Question: I have a KendoUI grid which allows the user to update the values using inline mode. The problem is that I have two attributes that doesn't allow null values, but however the NumericTextBox give me to set an empty value, and then accept it, as you can see in the following image:

If you press "Aceptar" ("Accept") button the input stays empty, but it saves "0" in the database, and you can see it only when you refresh the page.
This is the code of the grid:
'''
@(Html.Kendo().Grid<ReferenceThresholdVM>()
.Name("grdReference")
.Columns(columns =>
{
columns.Bound(t => t.txbTransponderName).Title("Transponder").Width(120);
columns.Bound(t => t.txbDataSourceName).Title("Variable").Width(200);
columns.ForeignKey(t => t.ddlReferenceTypeId, ReferenceTypeVM.GetComboList(), "Id", "Description").Title("Modo").Width(110);
columns.Bound(t => t.ntbThreshold).Title("Umbral").Width(100);
columns.Bound(t => t.ntbCurrentValue).Title("Valor de referencia").Format("{0:n2}").Width(170);
columns.Bound(t => t.ntbHysteresis).Title("Histeresis").Format("{0:n2}").Width(100);
columns.Bound(t => t.ntbThresholdTrigger).Title("Umbral de disparo").Format("{0:n2}").Width(150);
columns.Command(command =>
{
command.Edit().CancelText("Cancelar").UpdateText("Confirmar");
command.Destroy();
}).Width(220).HtmlAttributes(new { style = "text-align: center;" });
})
.Editable(editable => editable.Mode(GridEditMode.InLine))
.Pageable()
.Navigatable()
.Sortable()
.Events(e => e.Save("onSave"))
.DataSource(dataSource => dataSource
.Ajax()
.PageSize(12)
.ServerOperation(false)
.Events(events => events.Error("error_handler"))
.Model(model =>
{
model.Id(t => t.Id);
model.Field(t => t.Id);
model.Field(t => t.txbTransponderName).Editable(false);
model.Field(t => t.txbDataSourceName).Editable(false);
model.Field(t => t.ddlReferenceTypeId);
model.Field(t => t.ntbThreshold);
model.Field(t => t.ntbHysteresis);
model.Field(t => t.ntbCurrentValue).Editable(false);
model.Field(t => t.ntbThresholdTrigger).Editable(false);
})
.Read(read => read
.Action("Read_Reference", "Reference")
.Data("getFilterReference")
)
.Update("Reference_Update", "Reference")
.Destroy("Reference_Destroy", "Reference")
)
.Events(events => events.DataBound("onGrdReferenceDataBound"))
.AutoBind(false)
)
'''
And each of this attributes is defined this way by using a UIHint that defines some behavior for the input:
'''
[Display(Name = "Umbral")]
[UIHint("PositiveNumber")]
public double ntbThreshold
{
get;
set;
}
[Display(Name = "Histeresis")]
[UIHint("PositiveNumber")]
public double ntbHysteresis
{
get;
set;
}
'''
and finally this is the code for the UIHint "PositiveNumber":
'''
@model int?
@(Html.Kendo().NumericTextBoxFor(m => m)
.HtmlAttributes(new { @class = "k-numerictextbox" })
.Min(0)
.Max(int.MaxValue)
.Value(0)
)
'''
Is there a way to disable the possibility the let the NumericTextBox empty?
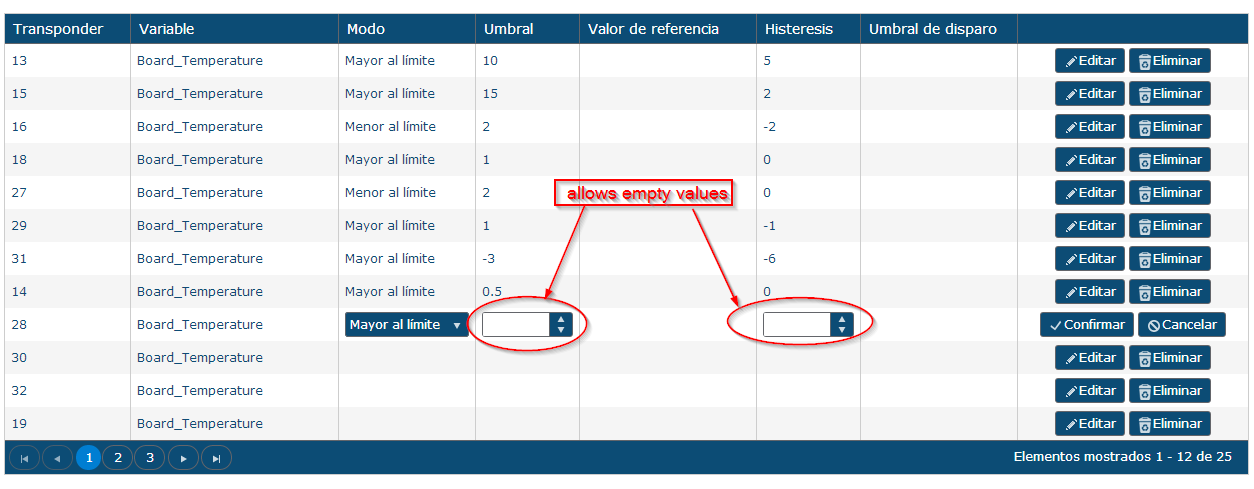
Answer: Thanks to everyone guys! I solve it by using the "Required" decorator on the attributes.
'''
[Required] /*this is the important thing!*/
[Display(Name = "Umbral")]
[UIHint("PositiveNumber")]
public double? ntbThreshold
{
get;
set;
}
[Required]
[Display(Name = "Histeresis")]
[UIHint("PositiveNumber")]
public double? ntbHysteresis
{
get;
set;
}
'''
So now, when you try to set an empty value it shows you a validation error. So if you want to set a 0 on the NumericTextBox, you'll have to write it.